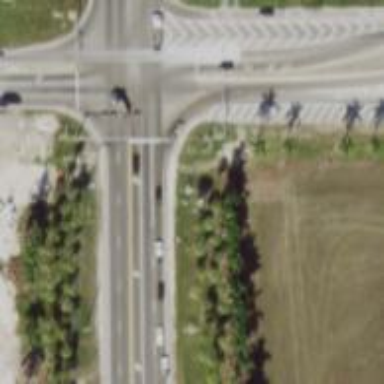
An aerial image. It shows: Uncontrolled road crossing with line markings.